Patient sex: M
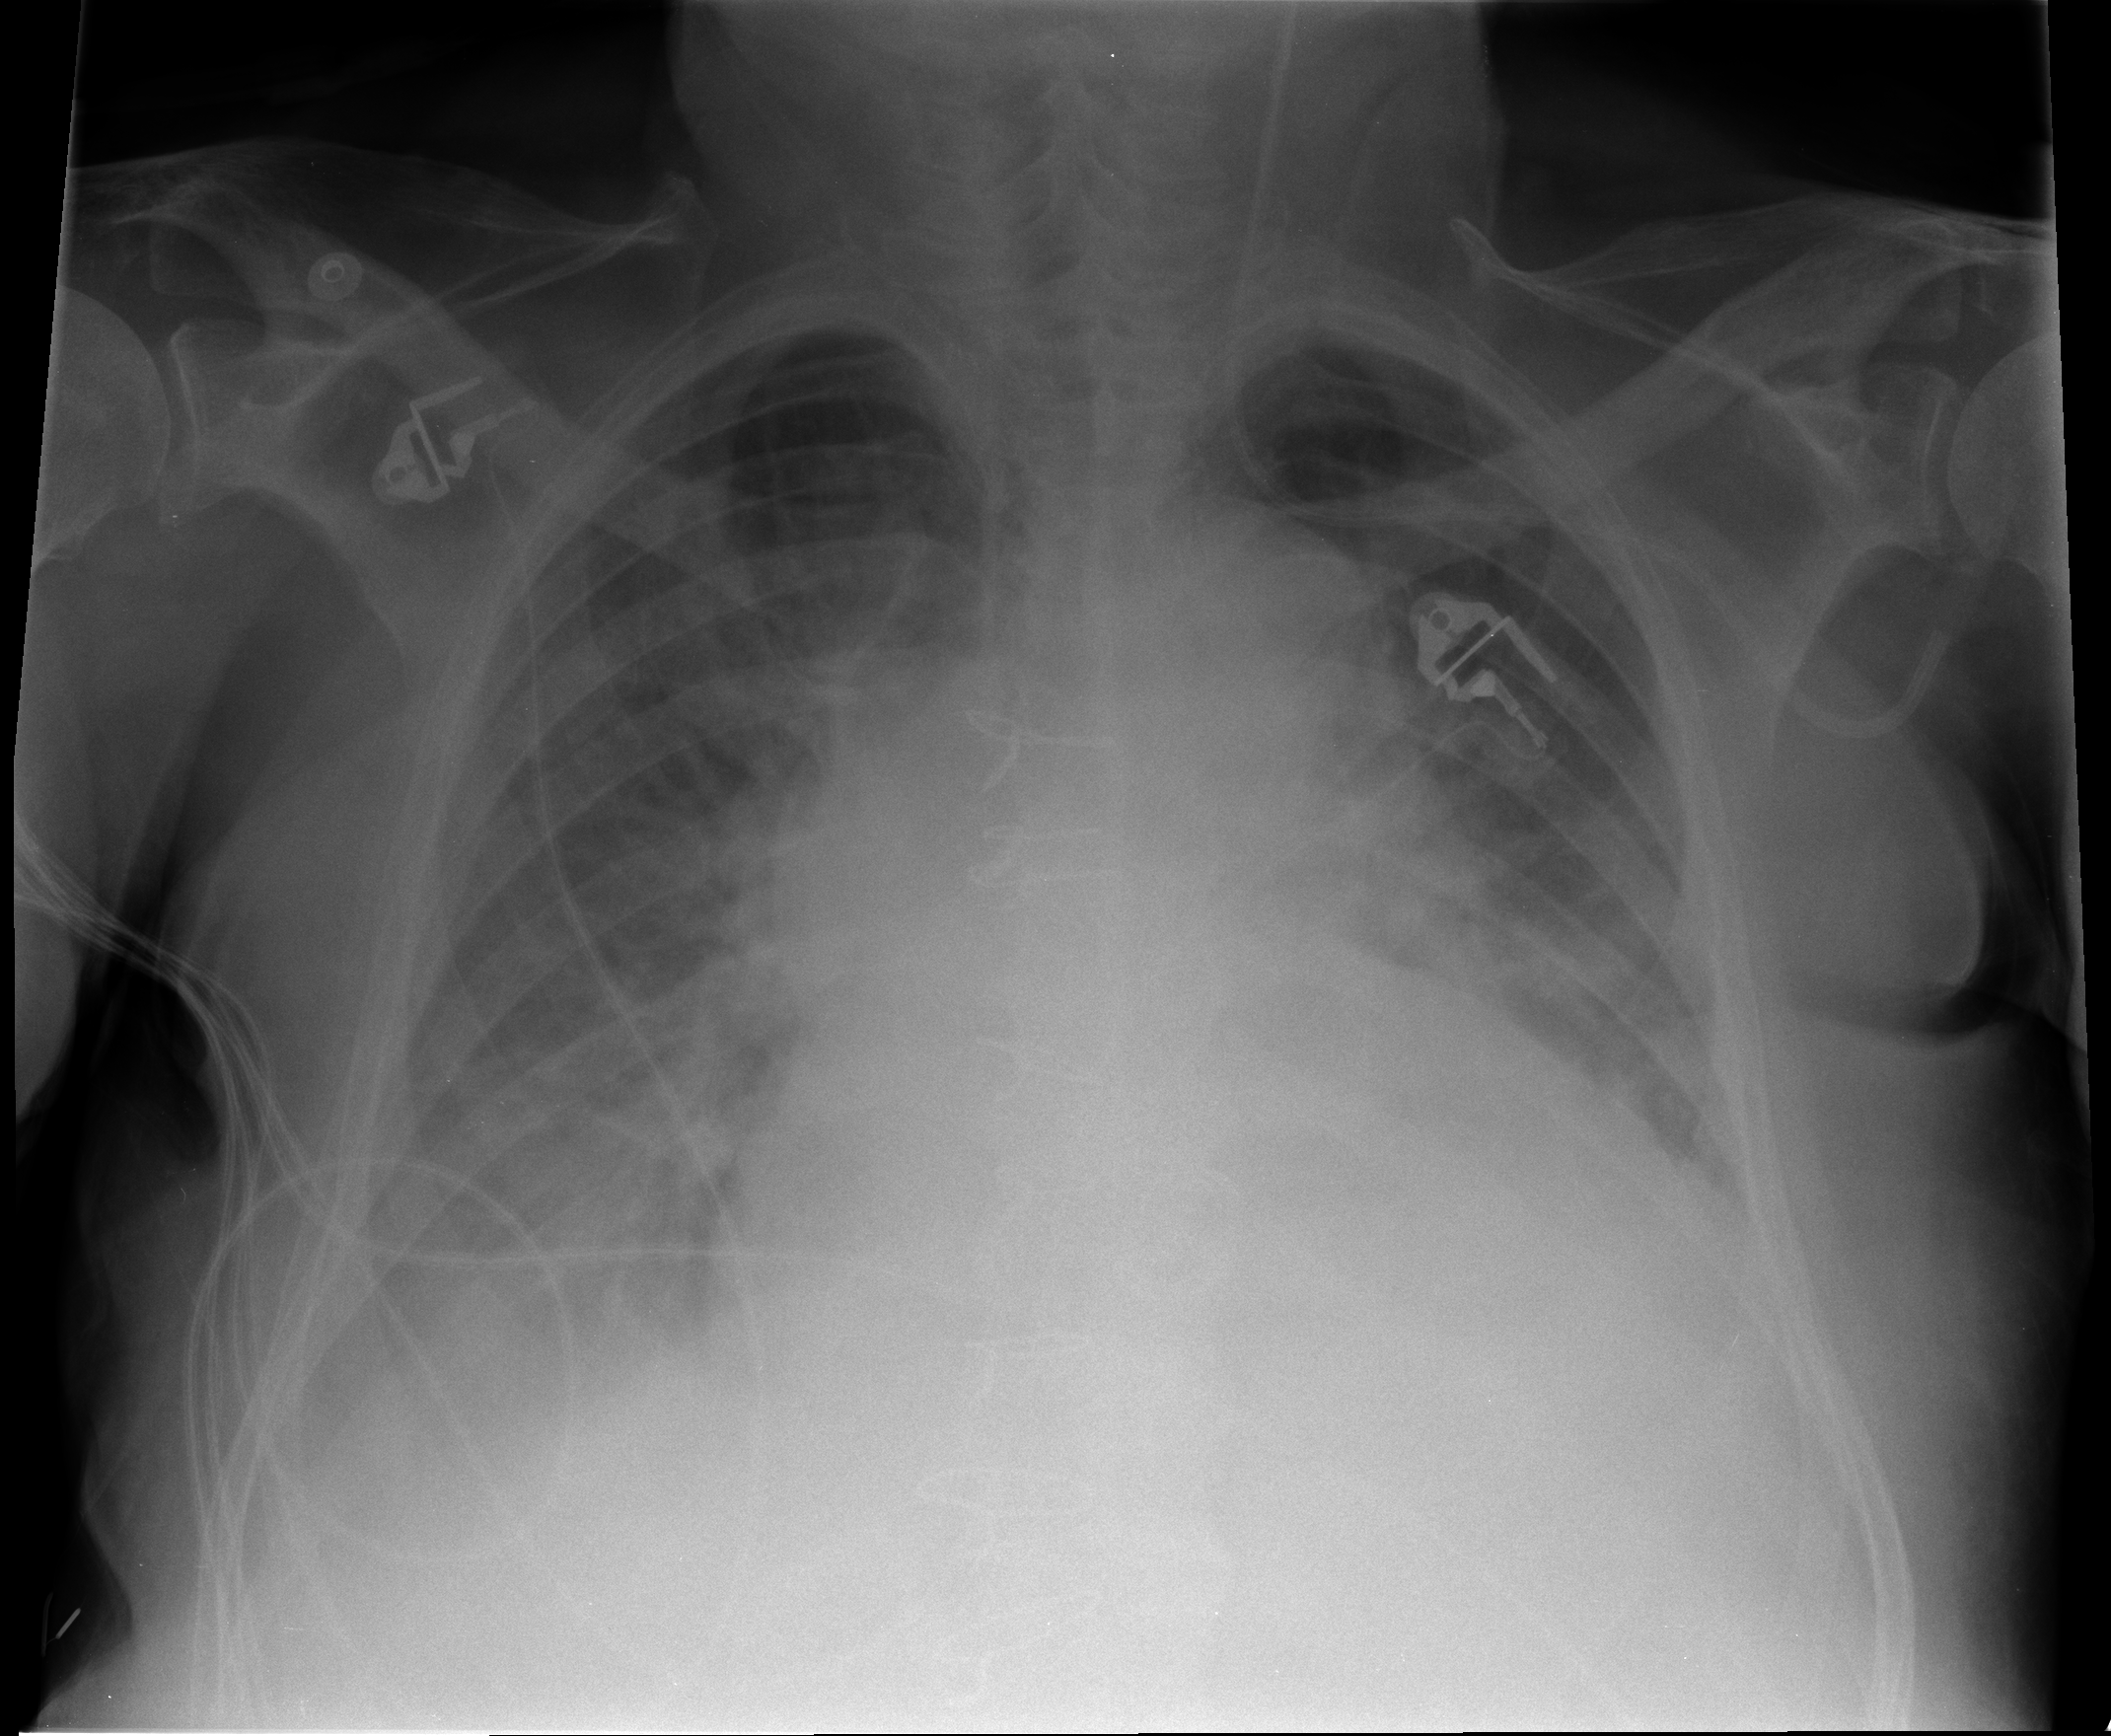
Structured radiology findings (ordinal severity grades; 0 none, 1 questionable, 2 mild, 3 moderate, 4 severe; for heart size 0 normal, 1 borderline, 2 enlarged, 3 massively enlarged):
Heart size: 3
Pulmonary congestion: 4
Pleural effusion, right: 3
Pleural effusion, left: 2
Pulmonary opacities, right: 0
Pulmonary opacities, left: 0
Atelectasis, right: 3
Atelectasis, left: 3